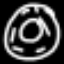
Label: donut